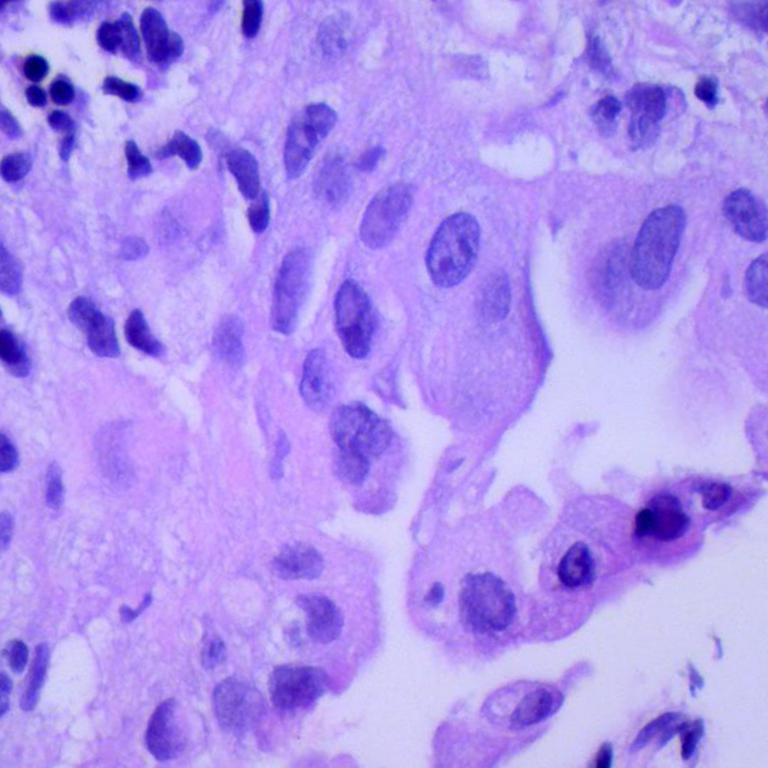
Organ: lung
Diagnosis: adenocarcinomas